Field crop: maize
Growth stage: 2
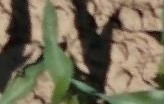
Species: maize